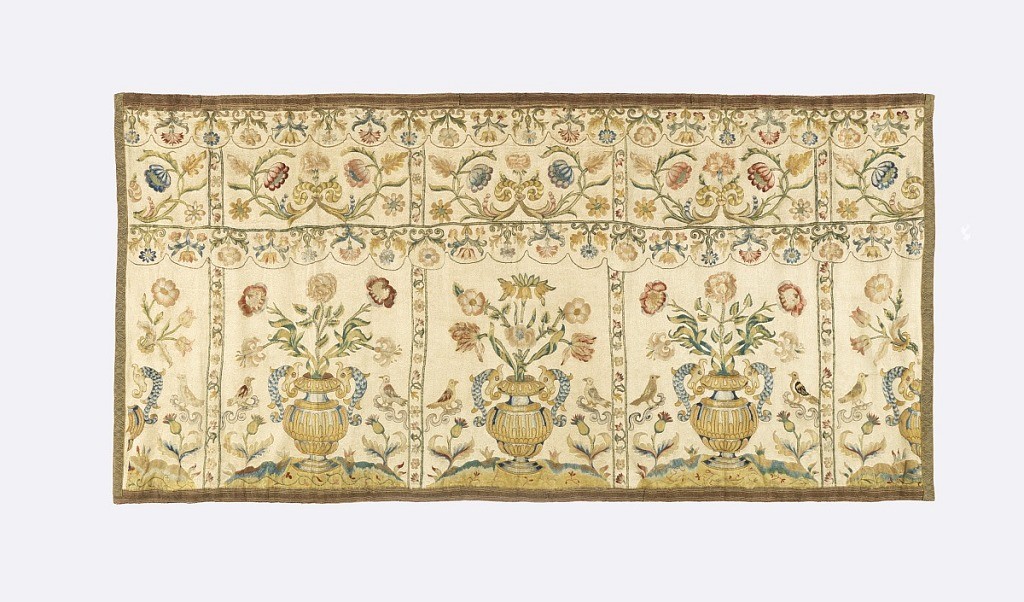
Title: Panel
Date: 17th century
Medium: silk on silk, metallic thread trim Technique: embroidered
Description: Three complete panels and two half-panels in an embroidered design showing a border of scrolling stems and flowers above birds and flower sprays placed at either side of a vase with flowers. Two cross borders show pendant flowers set in scallops. Bordered with gold thread trimming.